Question: I used to setup a Collapsing Toolbar with the Project-Template from Android Studio and tried to implement a ListView in the NestedScrollView (see code below)
I have the newest Android Studio Version and AVD runs on Android 9
I allready tried to
1. change android:fillViewport="true" of the NestedScrollView
2. implement my own ListView (Collapsing Toolbar with ListView)
3. wrap ListView into a LinearLayout
I found several solutions using a 'RecyclerView', I do not want to use this approach - If this is the last way to do it, I will ;). (This is for a school project and we should only use components we have learned in school )
I will skip a few XML Import Lines in the following:
'''
<android.support.design.widget.CoordinatorLayout xmlns:android="http://schemas.android.com/apk/res/android"
xmlns:app="http://schemas.android.com/apk/res-auto"
xmlns:tools="http://schemas.android.com/tools"
android:layout_width="match_parent"
android:layout_height="match_parent"
android:fitsSystemWindows="true"
tools:context=".MainScreen">
<android.support.design.widget.AppBarLayout
android:id="@+id/app_bar"
android:layout_width="match_parent"
android:layout_height="@dimen/app_bar_height"
android:fitsSystemWindows="true"
android:theme="@style/AppTheme.AppBarOverlay">
<android.support.design.widget.CollapsingToolbarLayout
android:id="@+id/toolbar_layout"
android:layout_width="match_parent"
android:layout_height="match_parent"
android:fitsSystemWindows="true"
app:contentScrim="?attr/colorPrimary"
app:layout_scrollFlags="scroll|exitUntilCollapsed"
app:toolbarId="@+id/toolbar">
<android.support.v7.widget.Toolbar
android:id="@+id/toolbar"
android:layout_width="match_parent"
android:layout_height="?attr/actionBarSize"
app:layout_collapseMode="pin"
app:popupTheme="@style/AppTheme.PopupOverlay" />
</android.support.design.widget.CollapsingToolbarLayout>
</android.support.design.widget.AppBarLayout>
<fragment
android:id="@+id/fragment1"
android:name="net.mountdev.alcohollevel.EntryList"
android:layout_width="match_parent"
android:layout_height="match_parent" />
<android.support.design.widget.FloatingActionButton
android:id="@+id/fab"
android:layout_width="wrap_content"
android:layout_height="wrap_content"
android:layout_margin="@dimen/fab_margin"
app:layout_anchor="@id/app_bar"
app:layout_anchorGravity="bottom|end"
app:srcCompat="@drawable/ic_add_white_24dp" />
</android.support.design.widget.CoordinatorLayout>
'''
NestedListView
'''
<android.support.v4.widget.NestedScrollView xmlns:android="http://schemas.android.com/apk/res/android"
xmlns:app="http://schemas.android.com/apk/res-auto"
xmlns:tools="http://schemas.android.com/tools"
android:layout_width="match_parent"
android:layout_height="match_parent"
app:layout_behavior="@string/appbar_scrolling_view_behavior"
tools:context=".MainScreen"
tools:showIn="@layout/activity_main_screen">
<ListView android:id="@id/android:list"
android:layout_width="match_parent"
android:layout_height="match_parent"
android:drawSelectorOnTop="false"/>
</android.support.v4.widget.NestedScrollView>
'''
The current result is, that the ListView is in the ActionBar which should no be (see screenshot)

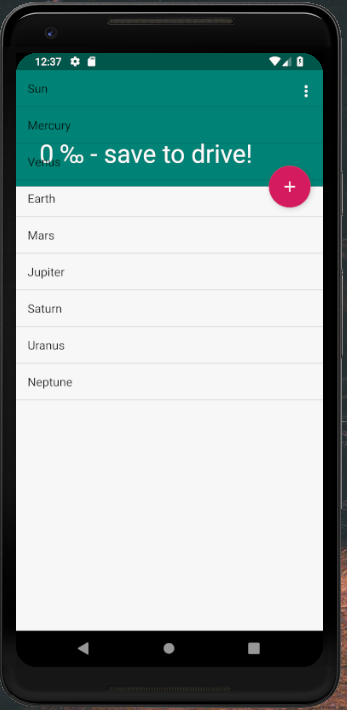
Answer: The issue is with the 'fragment'. It taking the whole space. Try something like
'''
<RelativeLayout
xmlns:android="http://schemas.android.com/apk/res/android"
xmlns:app="http://schemas.android.com/apk/res-auto"
android:layout_width="match_parent"
android:layout_height="match_parent"
android:fitsSystemWindows="true">
<android.support.design.widget.AppBarLayout
android:id="@+id/app_bar"
android:layout_width="match_parent"
android:layout_height="50dp"
android:fitsSystemWindows="true">
<android.support.design.widget.CollapsingToolbarLayout
android:id="@+id/toolbar_layout"
android:layout_width="match_parent"
android:layout_height="match_parent"
android:fitsSystemWindows="true"
app:contentScrim="?attr/colorPrimary"
app:layout_scrollFlags="scroll|exitUntilCollapsed"
app:toolbarId="@+id/toolbar">
<android.support.v7.widget.Toolbar
android:id="@+id/toolbar"
android:layout_width="match_parent"
android:layout_height="?attr/actionBarSize"
app:layout_collapseMode="pin"
/>
</android.support.design.widget.CollapsingToolbarLayout>
</android.support.design.widget.AppBarLayout>
<fragment
android:layout_below="@+id/app_bar"
android:id="@+id/fragment1"
android:layout_width="match_parent"
android:layout_height="match_parent"/>
<android.support.design.widget.FloatingActionButton
android:id="@+id/fab"
android:layout_width="wrap_content"
android:layout_height="wrap_content"
app:layout_anchor="@id/app_bar"
android:layout_alignParentEnd="true"
android:layout_marginTop="25dp"
android:layout_marginEnd="16dp"
app:layout_anchorGravity="bottom|end"/>
'''